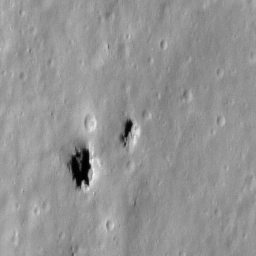
Pit: Stevinus 14b
Host crater: Stevinus
Host type: impact_melt
Lunar coordinates: latitude -32.164, longitude 54.712